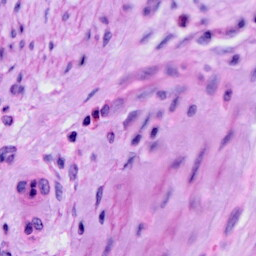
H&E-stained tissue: Cervix